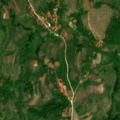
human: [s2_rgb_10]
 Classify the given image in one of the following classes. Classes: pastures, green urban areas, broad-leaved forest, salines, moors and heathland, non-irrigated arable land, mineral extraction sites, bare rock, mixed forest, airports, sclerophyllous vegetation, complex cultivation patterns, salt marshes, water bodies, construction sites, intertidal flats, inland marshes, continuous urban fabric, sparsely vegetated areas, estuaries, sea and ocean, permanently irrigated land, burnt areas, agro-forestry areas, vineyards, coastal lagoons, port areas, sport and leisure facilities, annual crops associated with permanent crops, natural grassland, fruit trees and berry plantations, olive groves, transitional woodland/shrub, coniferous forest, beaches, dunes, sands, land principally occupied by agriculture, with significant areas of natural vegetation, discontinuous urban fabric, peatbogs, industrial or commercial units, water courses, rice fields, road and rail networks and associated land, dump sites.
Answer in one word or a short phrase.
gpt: complex cultivation patterns, land principally occupied by agriculture, with significant areas of natural vegetation, broad-leaved forest